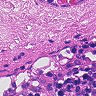
Metastatic tissue present: no